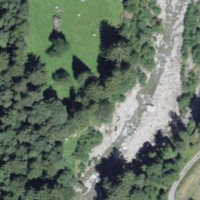
EUNIS habitat code: 43
Species observed at this site:
Sedum album
Tussilago farfara